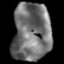
Tissue: lung
Cell type: Epithelial cells
Senescence score: 0.1629
Nuclear area (px): 2180
Mean DAPI intensity: 114.043